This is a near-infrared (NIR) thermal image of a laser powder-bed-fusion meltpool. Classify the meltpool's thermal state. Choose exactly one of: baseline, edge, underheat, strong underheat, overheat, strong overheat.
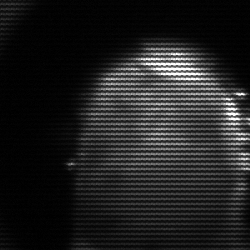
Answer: baseline